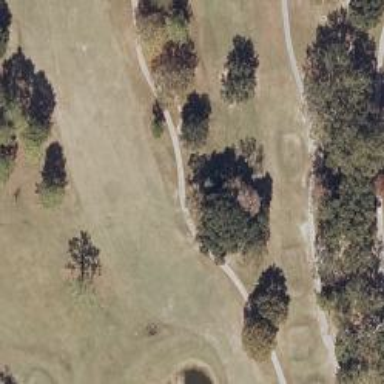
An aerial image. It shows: Path for golf carts.